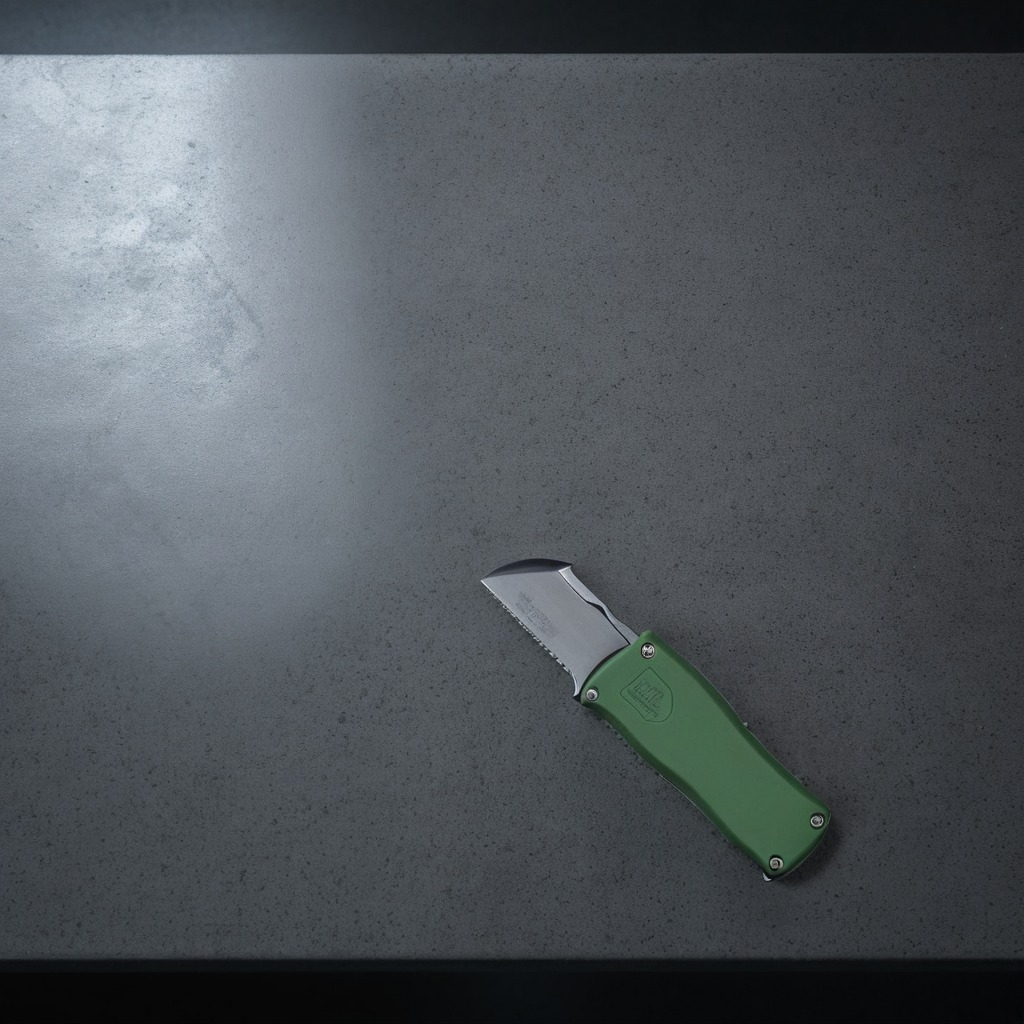
A utility knife lying on the clean granite table inside a workshop at night dim ambient light soft shadows worn but